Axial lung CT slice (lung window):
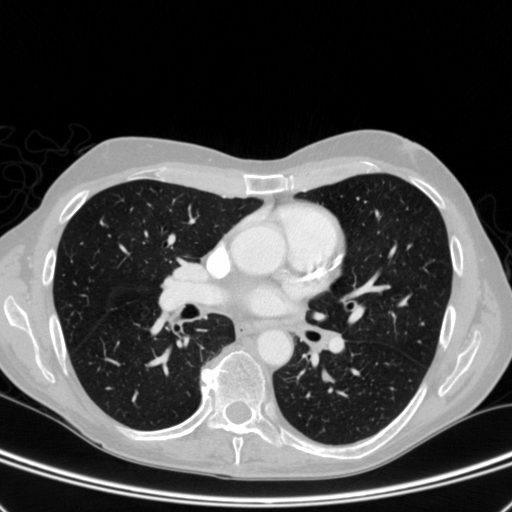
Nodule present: no